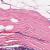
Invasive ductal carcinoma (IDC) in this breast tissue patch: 0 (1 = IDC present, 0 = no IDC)